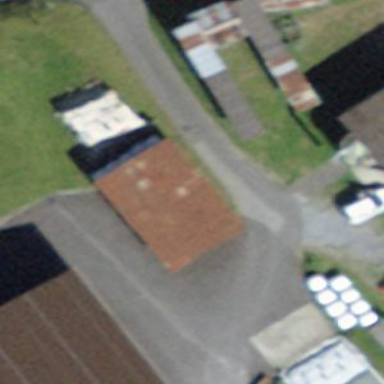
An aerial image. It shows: Barn.